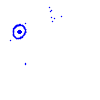
Particle: proton